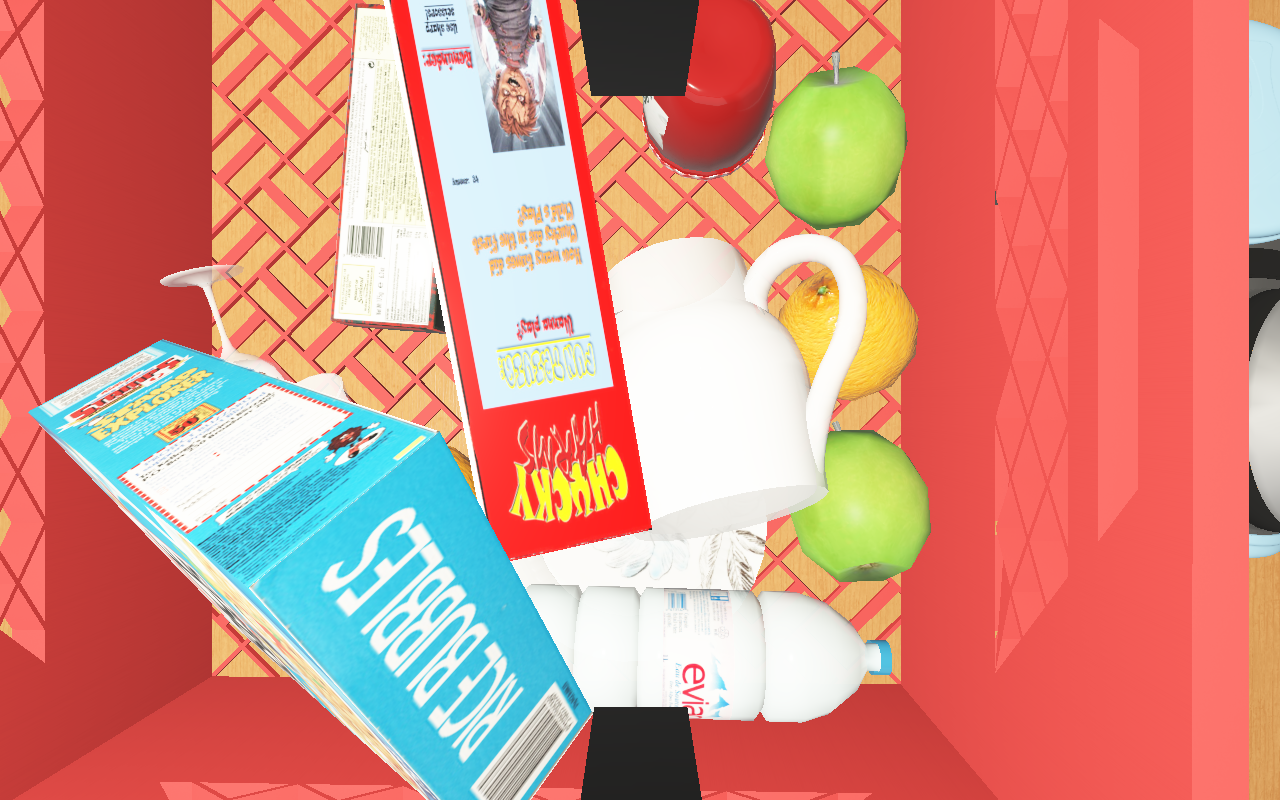
Objects in the scene:
carafe
water bottle
apple
wineglass
cereal box
cereal box